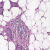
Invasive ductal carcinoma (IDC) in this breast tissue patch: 1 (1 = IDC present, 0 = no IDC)